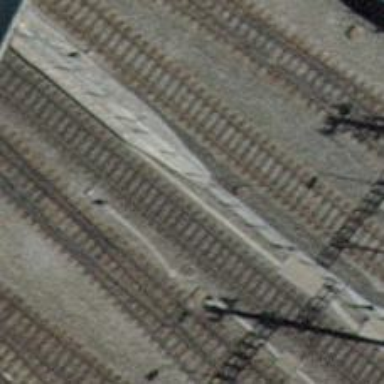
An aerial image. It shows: Single-track electrified railway with contact line.